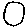
Label: circle